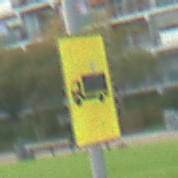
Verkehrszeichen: KFZZulaessigeGesamtmasse3Komma5TOhnePfeilsymbol
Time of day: MorningAfternoon
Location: Outdoor (Urban)
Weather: PartlyCloudy
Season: NotSpecified
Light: Natural